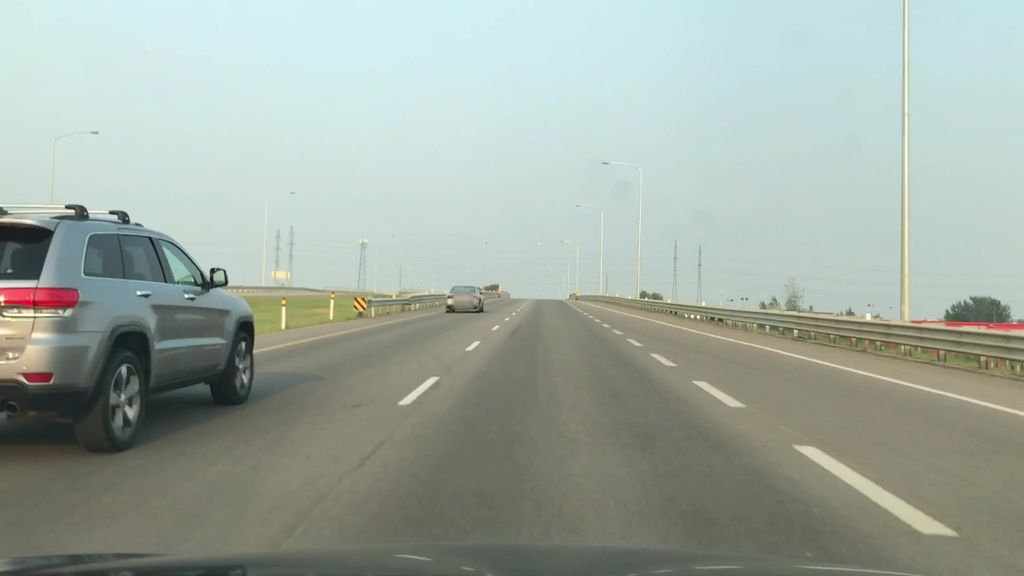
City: edmonton